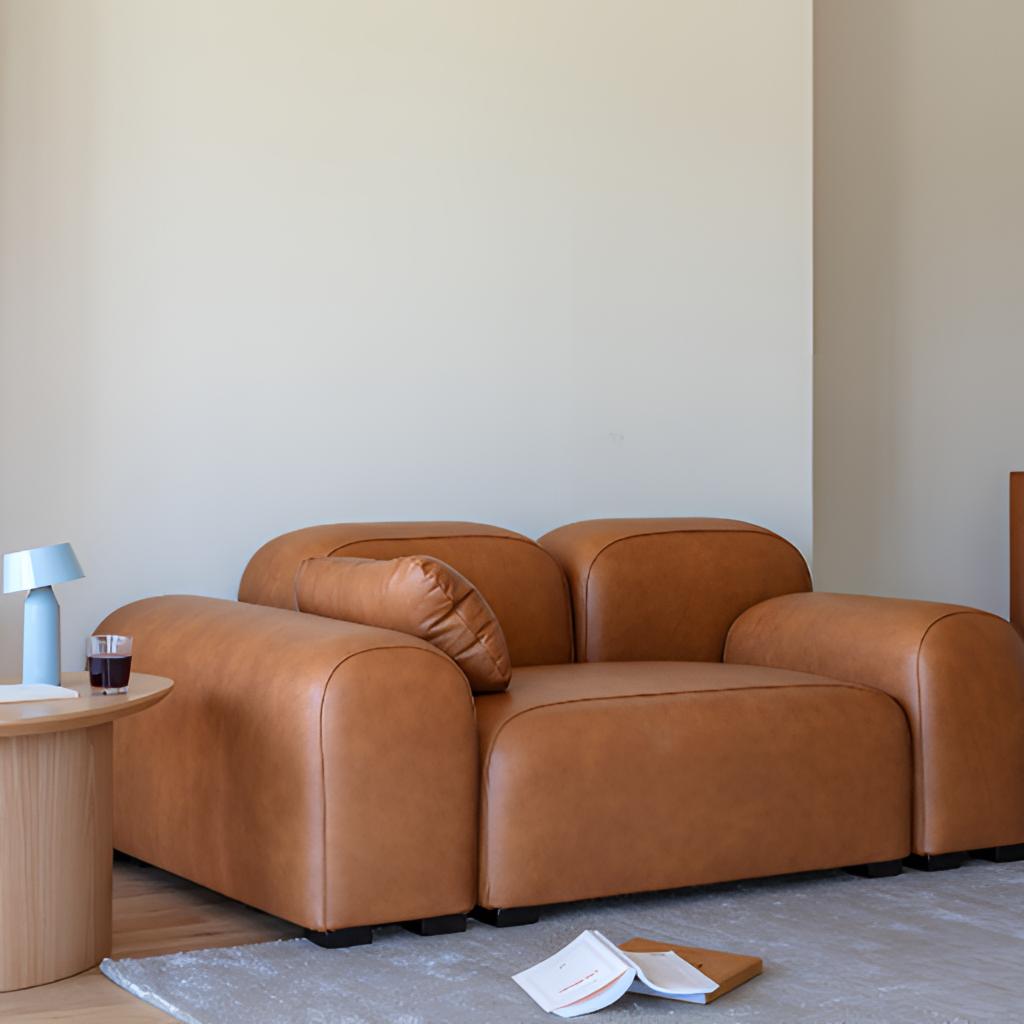
living room, leather sofa, paint wallpaper, with solid pattern, brown wood flooring, with plank pattern, minimalist